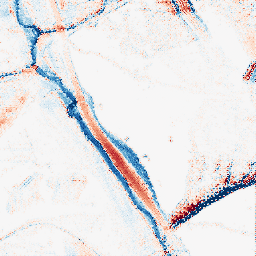
Category: morphological
Decomposition family: morphological_ellipse
Decomposition parameters: operation: average
width: 10
height: 30
Upsampling method: regularized
Upsampling parameters: scale: 2
lambda_reg: 0.1
Upsampling scale: 2